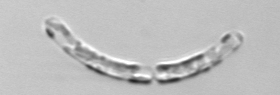
Label: Guinardia_striata